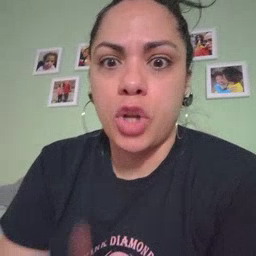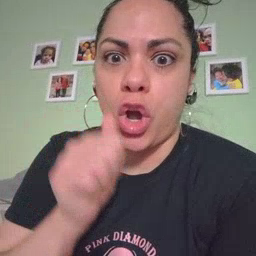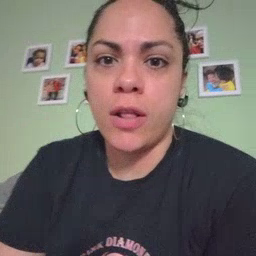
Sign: girl